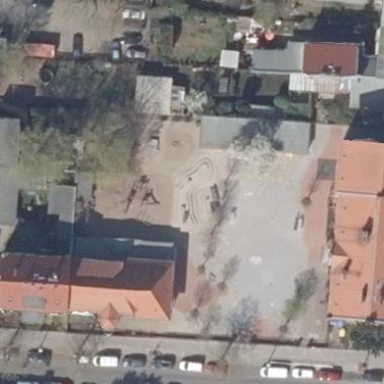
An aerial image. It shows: School.